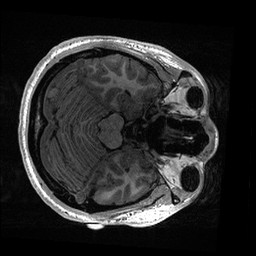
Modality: T1w
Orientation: axial
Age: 20
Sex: male
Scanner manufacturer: ge
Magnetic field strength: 3 T
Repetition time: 0.006952 s
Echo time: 0.00292 s